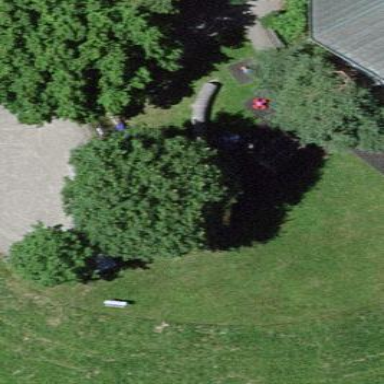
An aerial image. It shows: Playground area for leisure land.